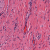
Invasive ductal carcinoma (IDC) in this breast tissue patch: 1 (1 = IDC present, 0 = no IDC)